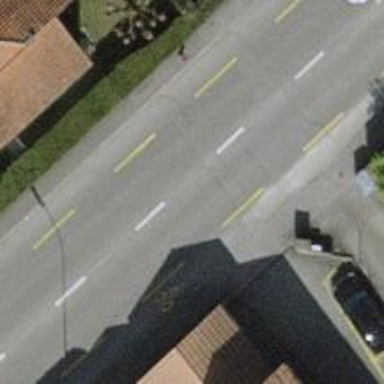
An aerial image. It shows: Tertiary road with designated cycle lane.